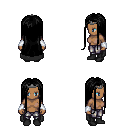
a pixel art fantasy rpg character, female body template, human, dark skin, black cape, metal pants, black extra-long hairstyle, iron tiara, white cloth bracers, black shoes, four views (front, back, left, right), 2x2 character sprite sheet, small pixel art, hard edges, no anti-aliasing